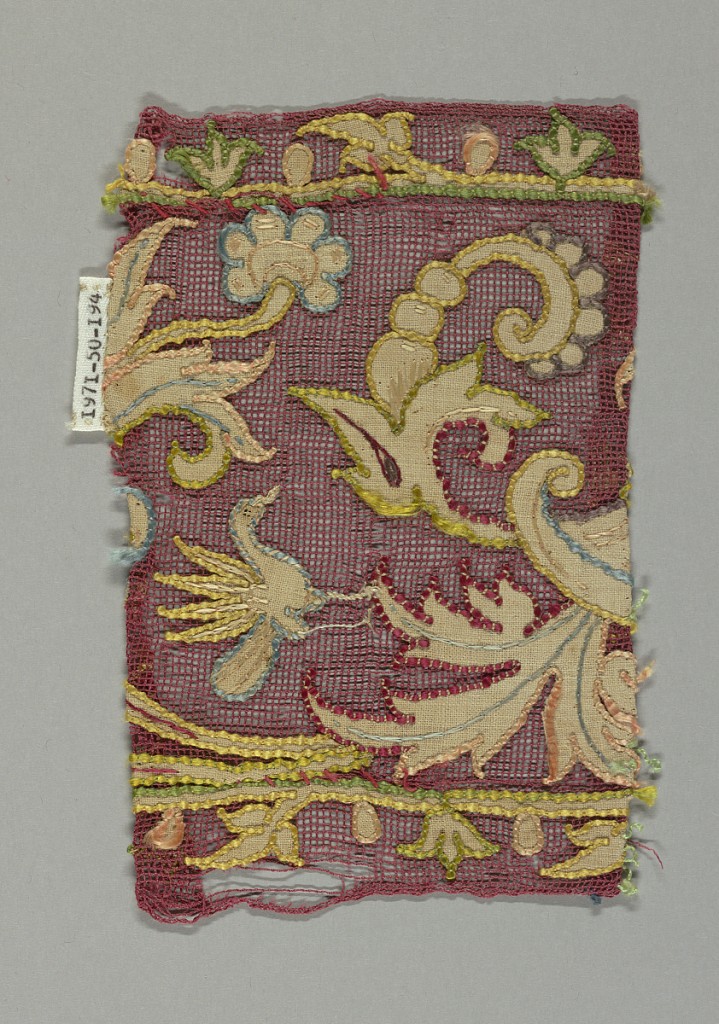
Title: Fragment
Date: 16th–17th century
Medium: linen, silk Technique: appliqué and embroidery on gauze weave
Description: Fragment of a floral band with linen appliqué and multi-colored silk embroidery on red gauze weave.